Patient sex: M
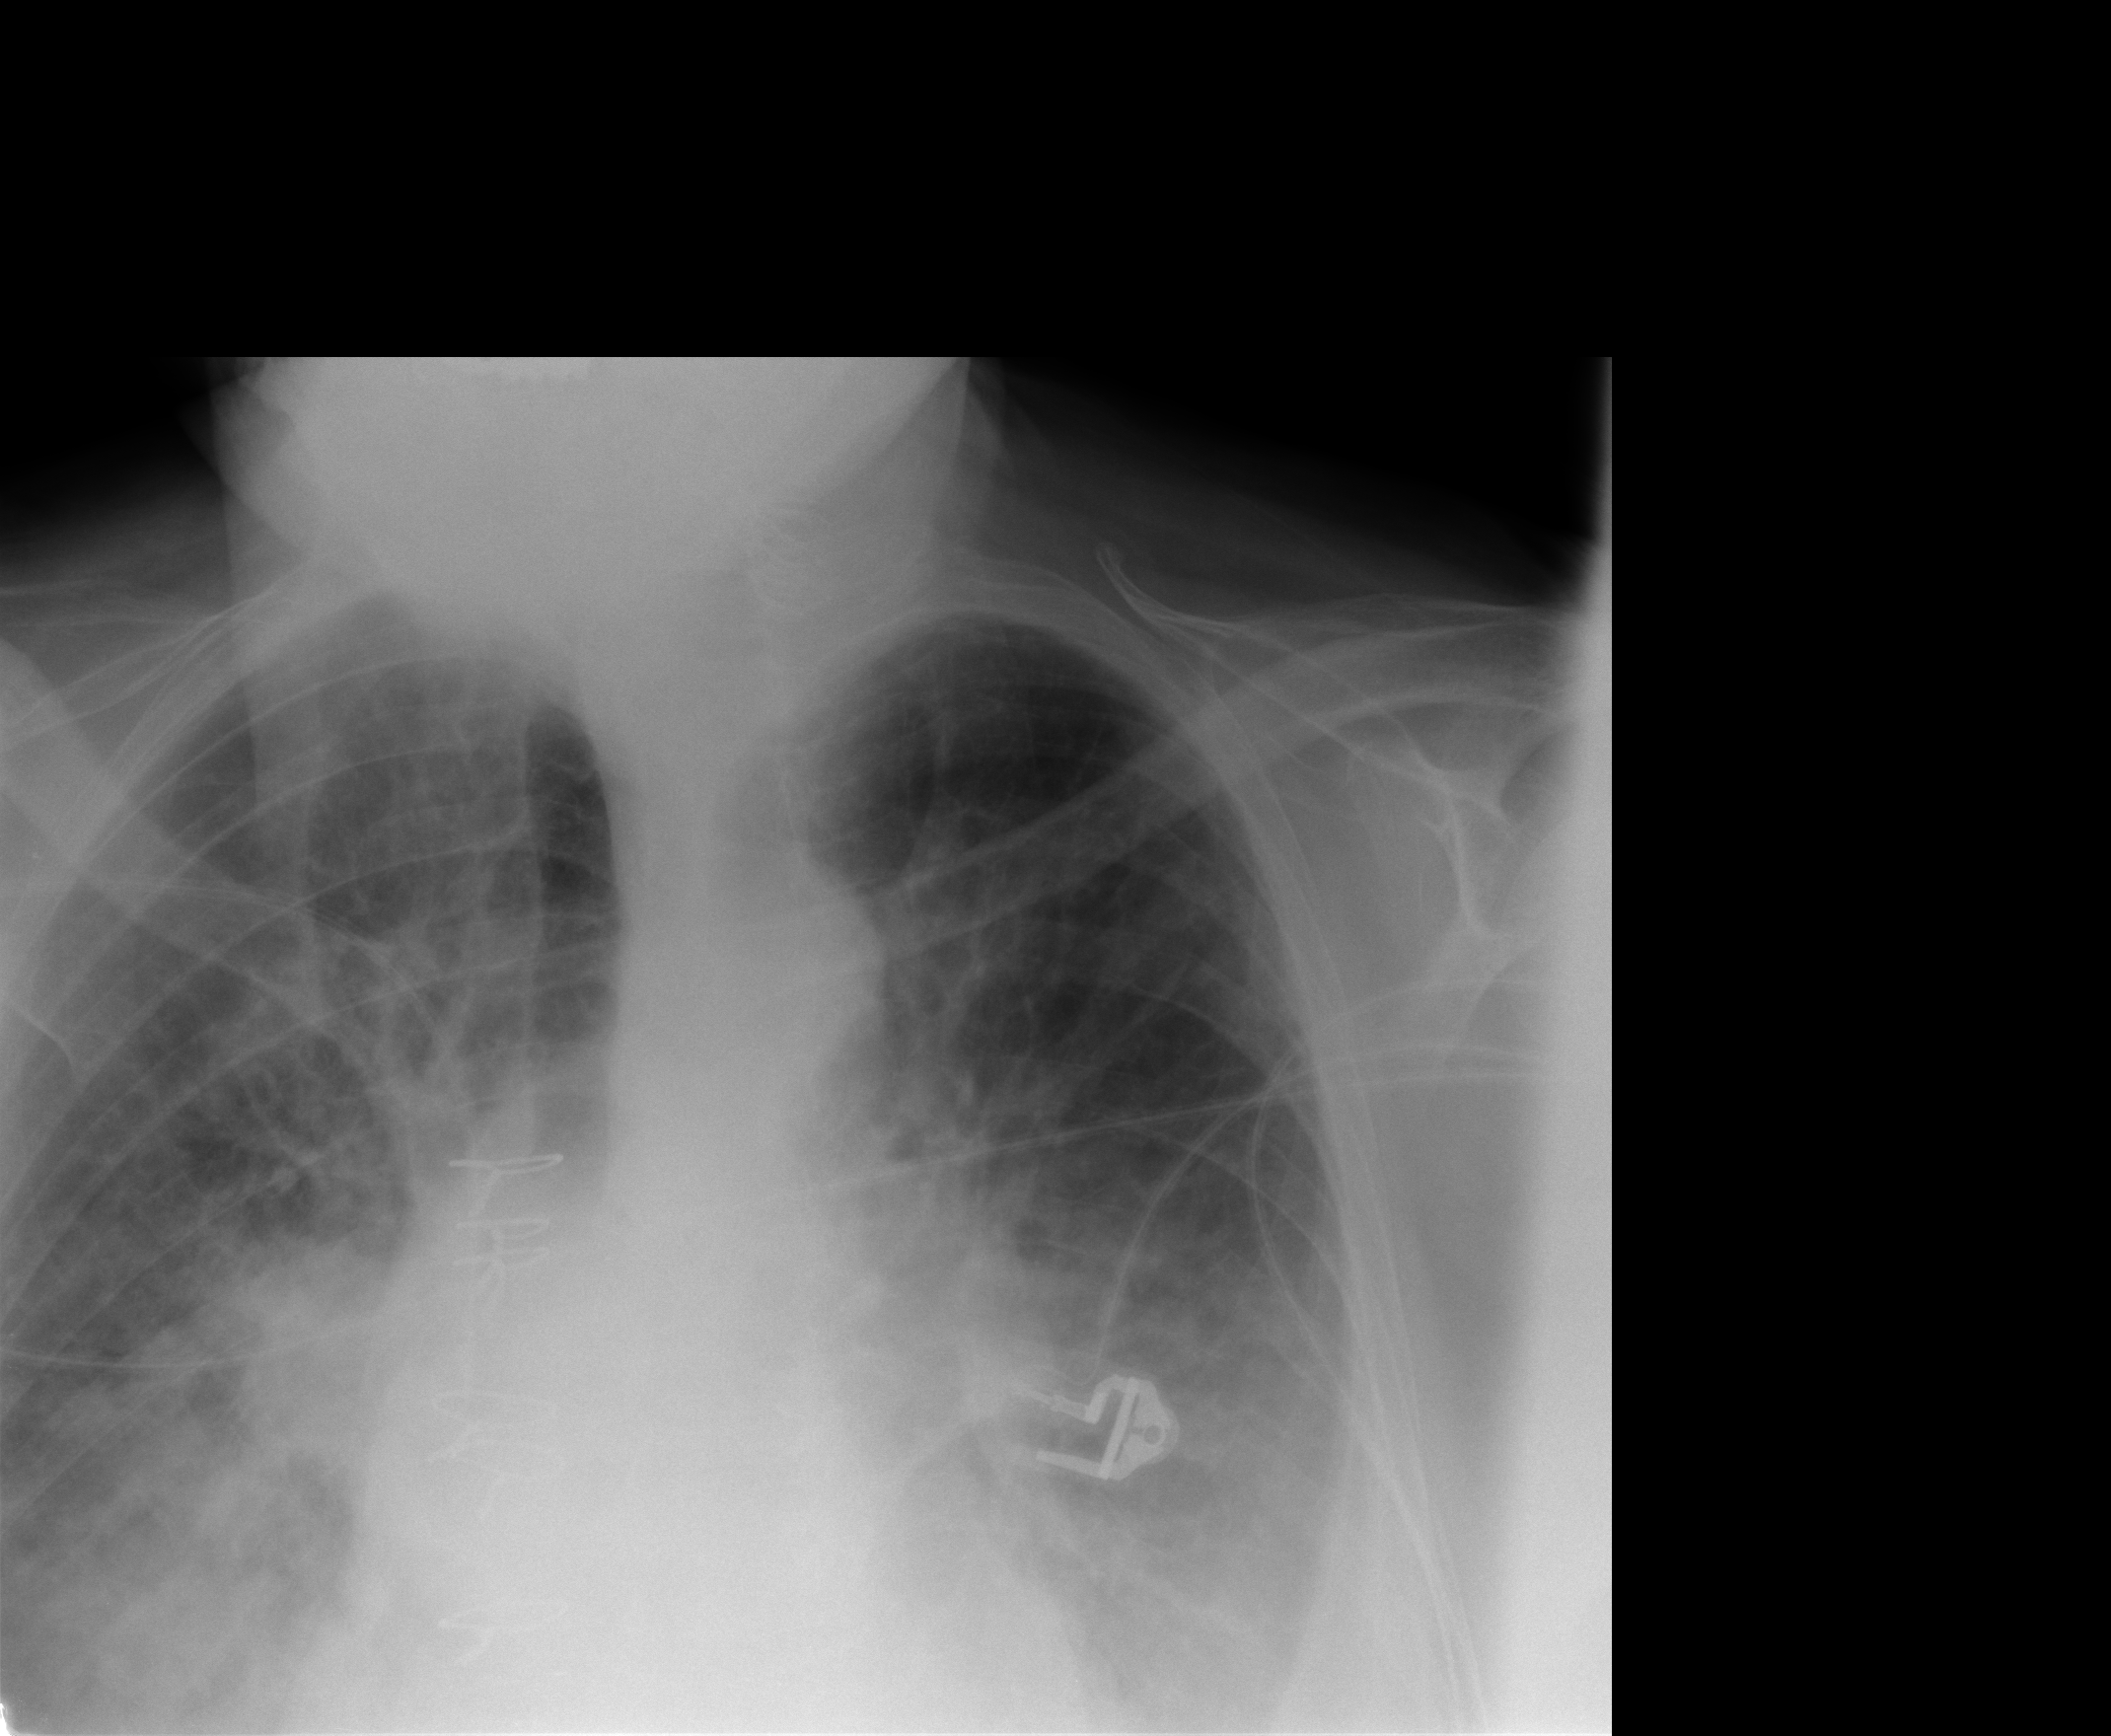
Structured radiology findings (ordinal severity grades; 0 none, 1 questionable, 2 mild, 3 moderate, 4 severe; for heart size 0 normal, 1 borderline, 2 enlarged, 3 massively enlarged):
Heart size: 0
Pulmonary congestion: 2
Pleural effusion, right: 2
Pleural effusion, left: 2
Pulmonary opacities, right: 3
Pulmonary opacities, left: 2
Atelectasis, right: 2
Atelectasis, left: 2